Question: I have created a scalar function that should convert the mark of the student to a letter, I used the CASE & Between to switch values as follows:
'''
ALTER FUNCTION [GetLetterGrade]
(
@avg decimal ,
@isCommented bit
)
RETURNS Char(50)
AS
BEGIN
return case WHEN @isCommented = 0 THEN
CASE
when @avg between 97 And 100 THEN '01'
when @avg Between 93 And 97 THEN '02'
when @avg Between 90 And 93 THEN '03'
when @avg Between 87 And 90 THEN '04'
when @avg Between 83 And 87 THEN '05'
......
'''
The function is jumping from one case to another on 96.5 instead of 97 and on 92.5 instead of 93 and so on, any idea?
[]
Please help
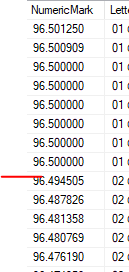
Answer: According to the <URL>' only when all three arguments are the same type. Otherwise type conversion is applied to all arguments. It would be during this conversion that roundoff errors would occur.
For your case, I would suggest rounding DOWN, using 'FLOOR'.
'when FLOOR(@avg) between 97 And 100 THEN '01''